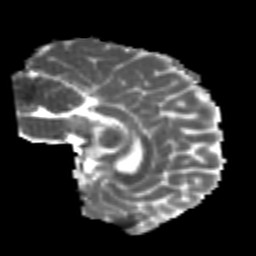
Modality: MD
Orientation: sagittal
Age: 22
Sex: female
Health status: healthy
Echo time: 0.074 s